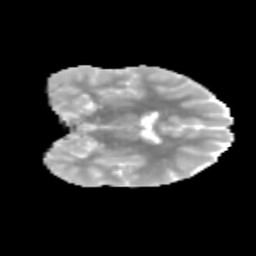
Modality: MD
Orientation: coronal
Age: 12
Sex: female
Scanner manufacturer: siemens
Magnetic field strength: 3 T
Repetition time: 3.8 s
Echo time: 0.07 s